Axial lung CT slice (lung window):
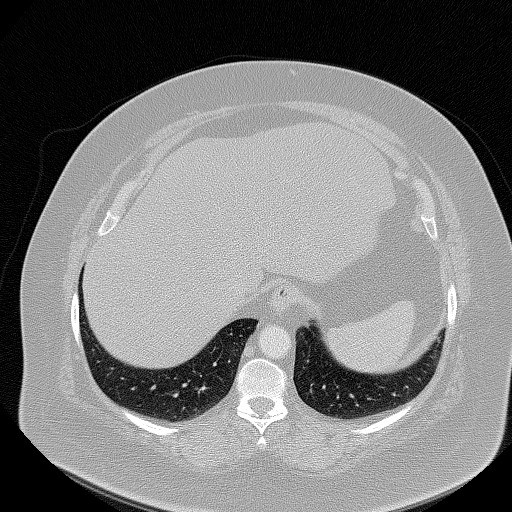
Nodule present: no